Question: I'm trying to make a 9 patch image to be a header of my application but it doesn't work.
This is the image:

As you can already imagine, I want only the middle (blank) part to be streched and nothing else. It works normally in eclipse screen preview but it stretches it as if it wasn't 9 patch when i run it on my device.
I've had problems like this before so I'm clearly doing something wrong with 9 patches, I looked up a lot of info and tutorials on 9 patches and I just don't seem to get it. Could someone give me a good explanation where exactly to put the black dots for it to work and why?
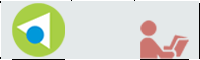
Answer: When you put those extra lines in an image, they work like this:
- -

I recommend you to use the 9 Patch editor included with the Android sdk. It is called draw9patch and can be found at '<android-sdk-root>/tools'. You will be able to see a preview of your image with 9patch.

Links:
- <URL>